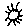
Label: sun